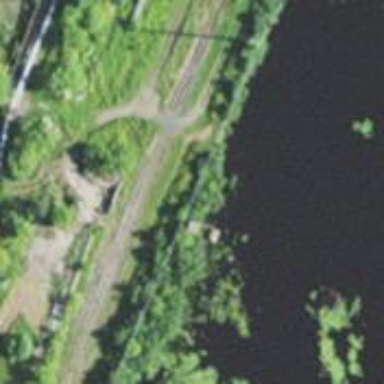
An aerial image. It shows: Rail spur service.